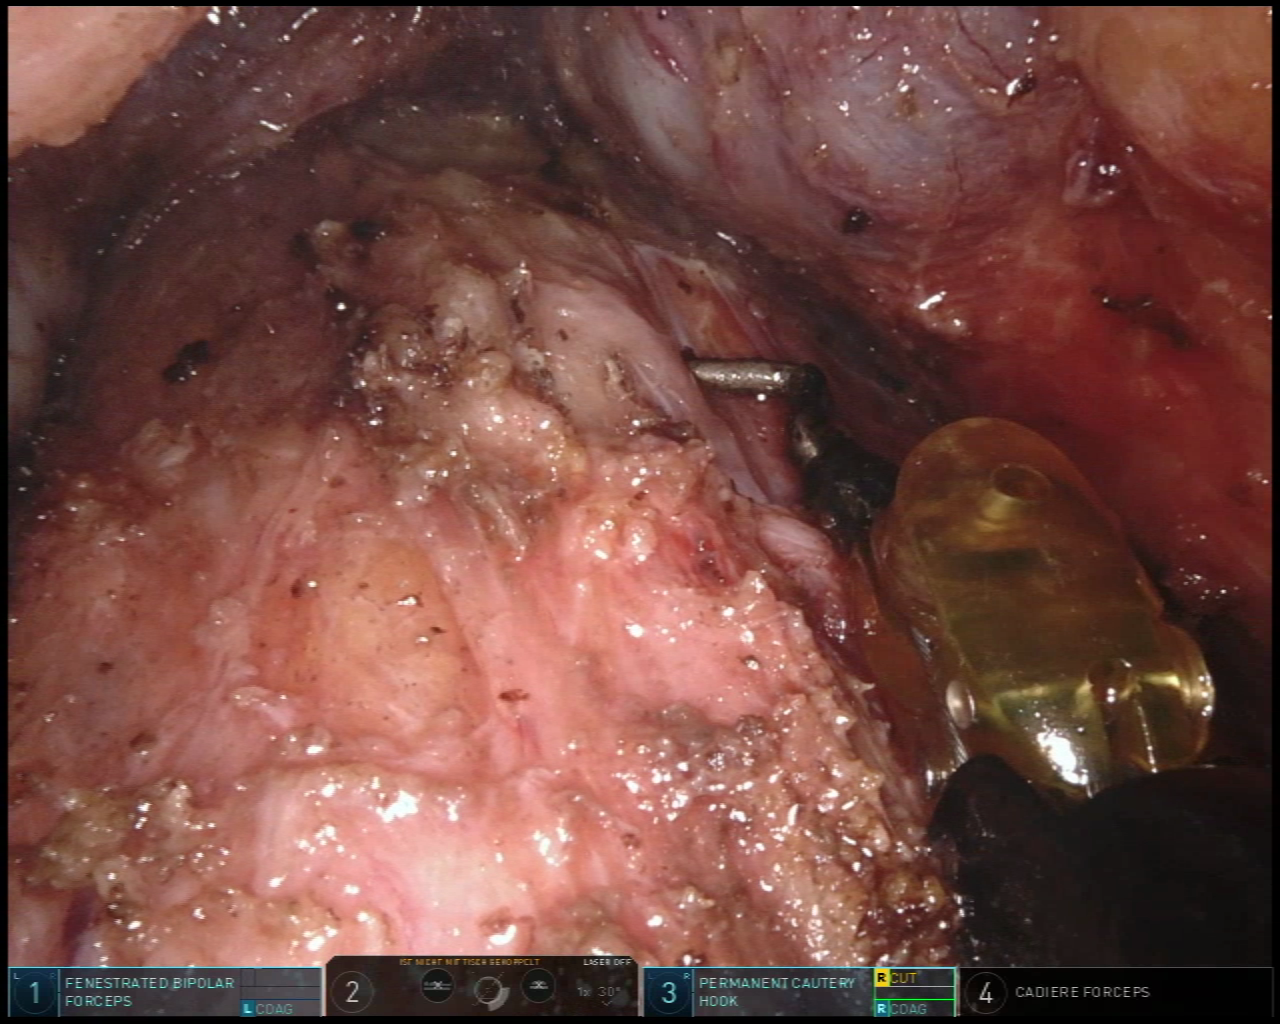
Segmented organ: vesicular_glands
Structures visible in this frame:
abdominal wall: no
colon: no
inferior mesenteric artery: no
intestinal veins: no
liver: no
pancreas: no
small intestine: no
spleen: no
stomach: no
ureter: no
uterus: no
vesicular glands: yes